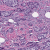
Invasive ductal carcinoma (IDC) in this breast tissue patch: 1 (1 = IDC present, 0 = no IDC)